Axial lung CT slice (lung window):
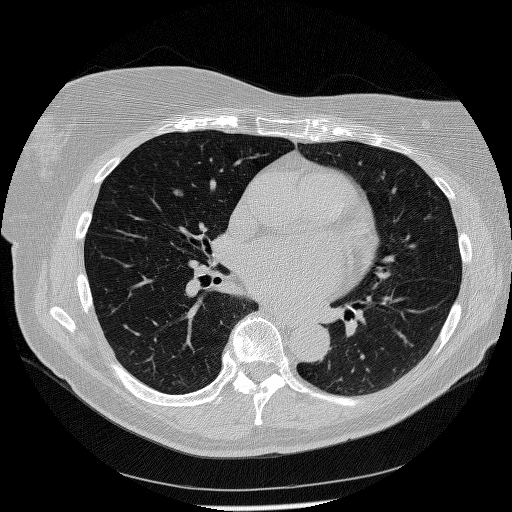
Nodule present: yes
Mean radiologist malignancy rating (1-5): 3